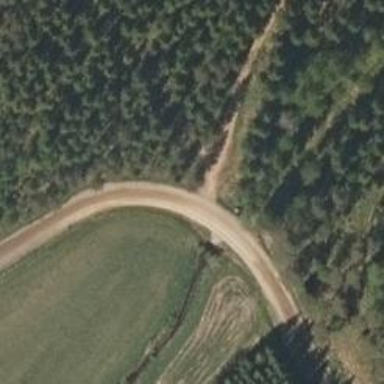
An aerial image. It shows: Tertiary road.